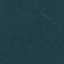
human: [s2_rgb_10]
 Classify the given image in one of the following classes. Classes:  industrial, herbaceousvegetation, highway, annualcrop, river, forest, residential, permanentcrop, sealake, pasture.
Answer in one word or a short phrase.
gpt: Forest